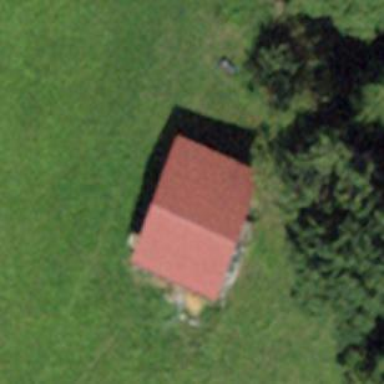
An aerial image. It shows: Barn.